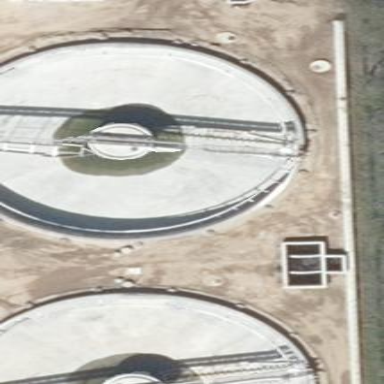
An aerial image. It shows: Image of wastewater.